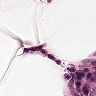
Metastatic tissue present: no